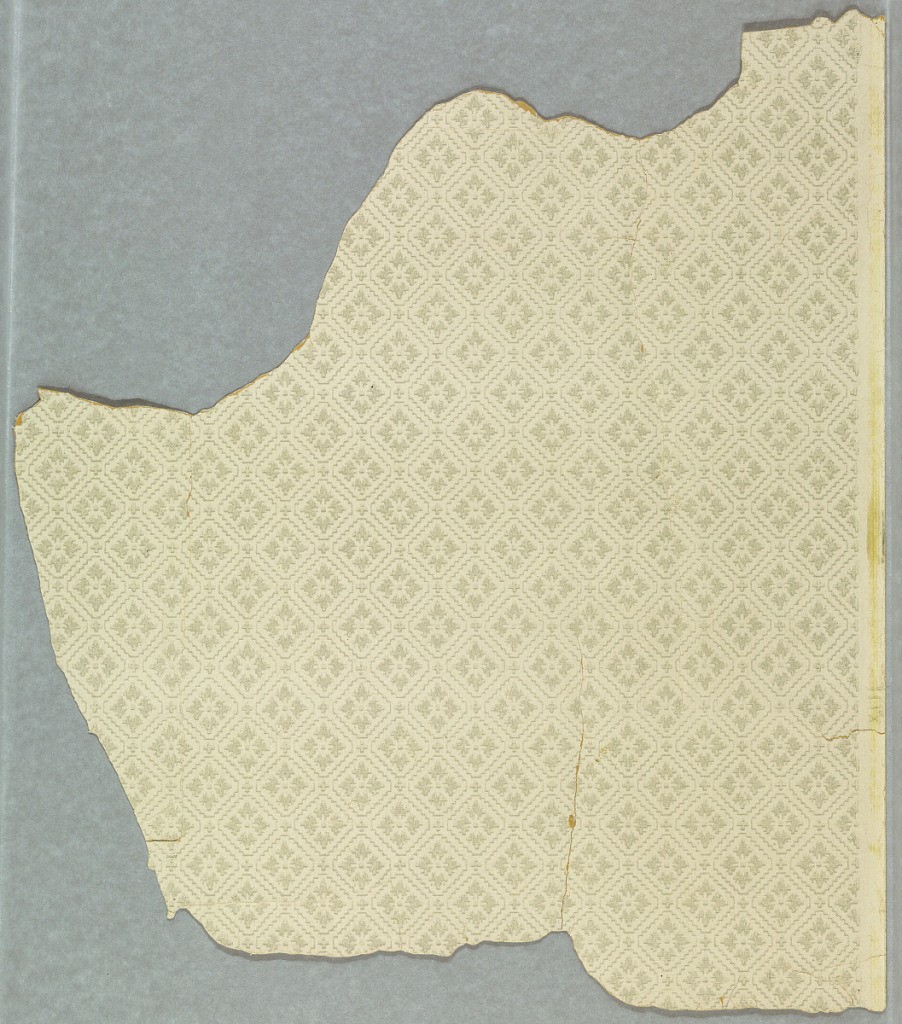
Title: Ceiling paper
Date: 1875–1910
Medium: Machine-printed
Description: Diamond-diaper or trellis design. Stylized four-petal floral motif in each grid, with quatrefoil in each trellis intersection. Printed in white mica on white ground.